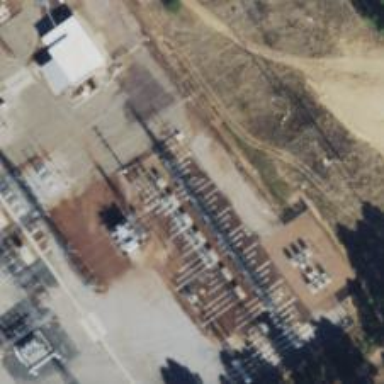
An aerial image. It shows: Switchgear related to power.